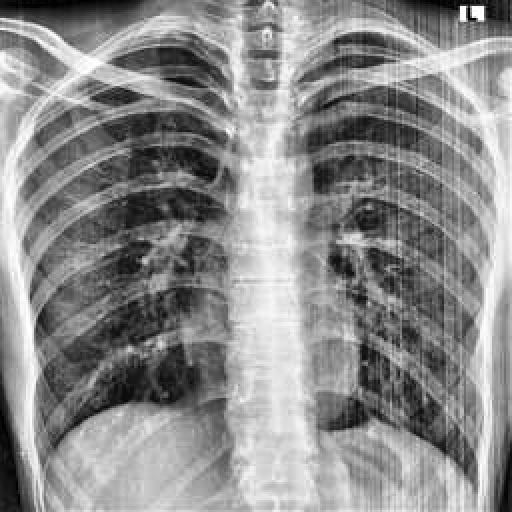
Finding: NORMAL